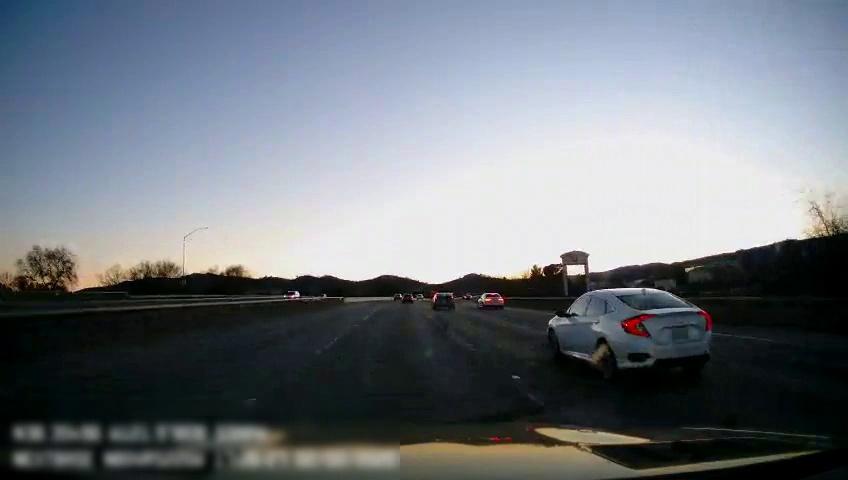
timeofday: Day
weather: Cloudy
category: Drivable Space
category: Vehicles | Car
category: Vehicles | Car
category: Vehicles | Car
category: Vehicles | Car
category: Vehicles | Car
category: Vehicles | Car
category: Lanes | Current Lane
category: Lanes | Current Lane
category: Lanes | Alternate Lane